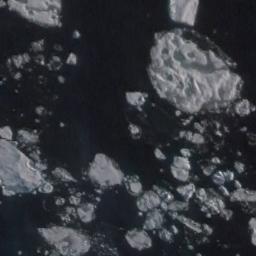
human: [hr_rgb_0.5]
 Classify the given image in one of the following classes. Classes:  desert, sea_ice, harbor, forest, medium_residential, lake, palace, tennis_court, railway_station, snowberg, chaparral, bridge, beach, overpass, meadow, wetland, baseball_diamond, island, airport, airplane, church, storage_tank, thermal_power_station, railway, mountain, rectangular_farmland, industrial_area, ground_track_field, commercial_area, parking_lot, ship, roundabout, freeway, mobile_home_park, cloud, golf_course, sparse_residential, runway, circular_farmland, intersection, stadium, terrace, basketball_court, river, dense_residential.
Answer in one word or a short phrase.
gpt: sea_ice